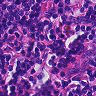
Metastatic tissue present: no